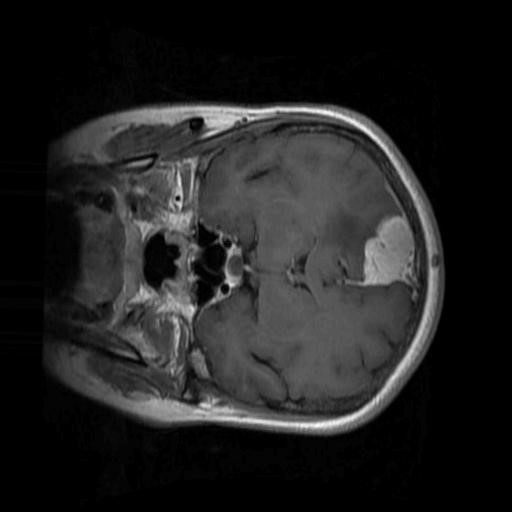
Label: brain_menin